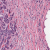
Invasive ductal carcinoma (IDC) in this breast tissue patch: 1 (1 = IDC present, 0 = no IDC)